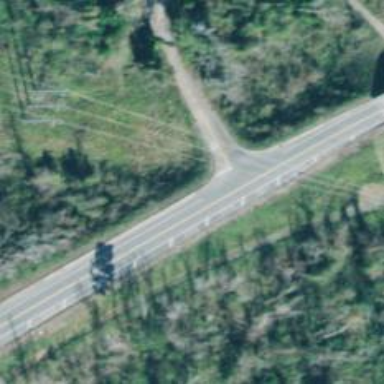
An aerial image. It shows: Abandoned road.